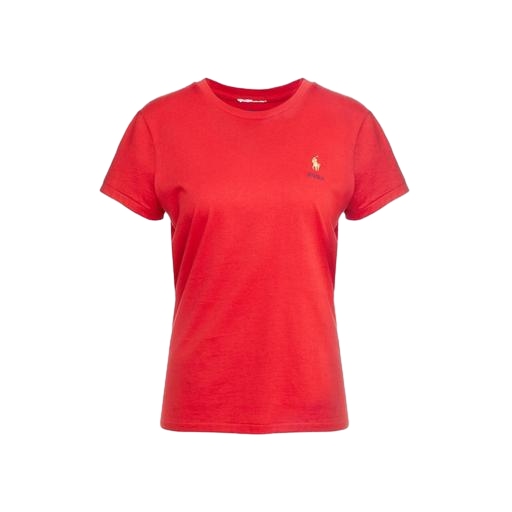
red prince fox solid slim crew tee, red skinny-fit stretch polo shirt, red slim fit tshirt, white background